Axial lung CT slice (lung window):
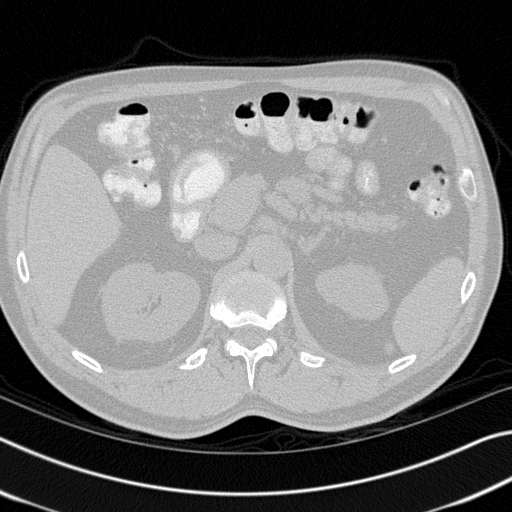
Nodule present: no